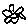
Label: flower